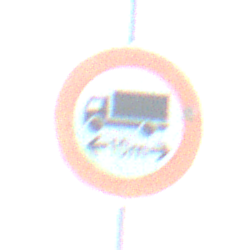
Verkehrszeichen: TatsaechlicheLaenge
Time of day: MorningAfternoon
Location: Outdoor (Special)
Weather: Clear
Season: NotSpecified
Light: Natural